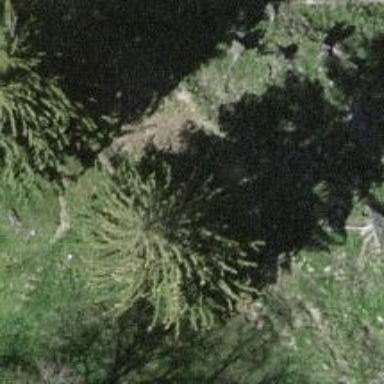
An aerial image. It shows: Evergreen needle-leaved tree.